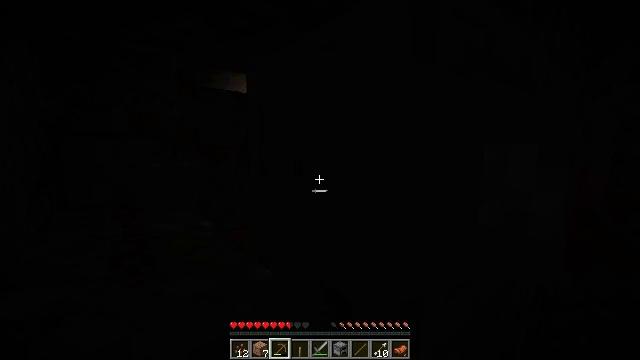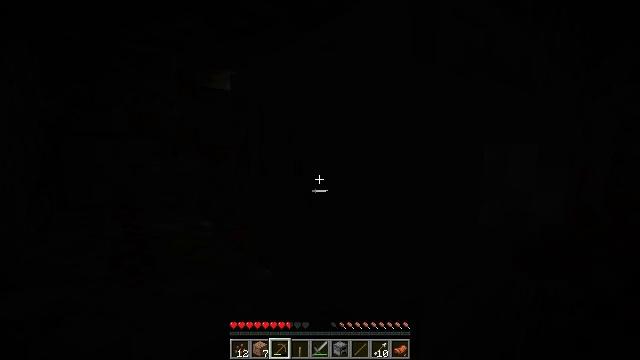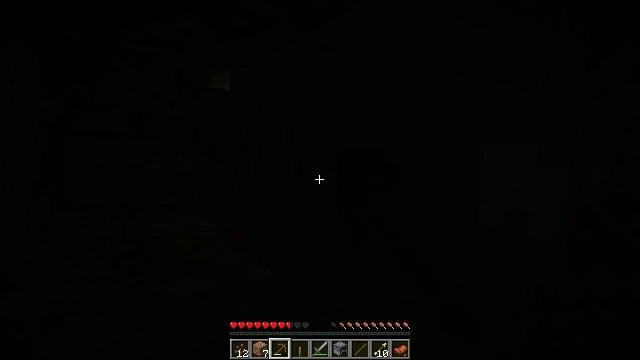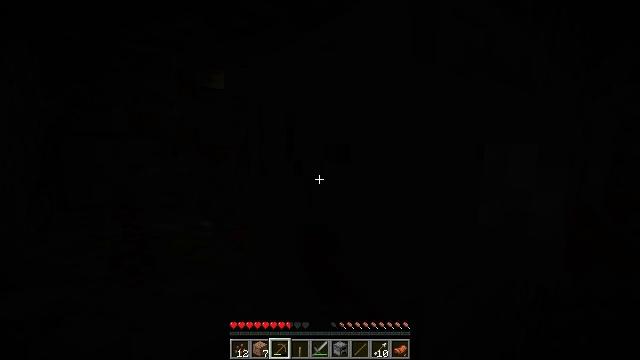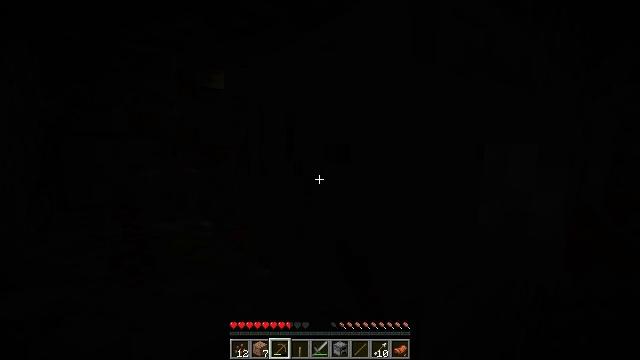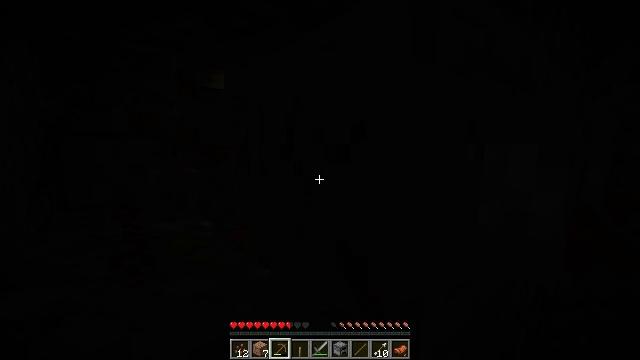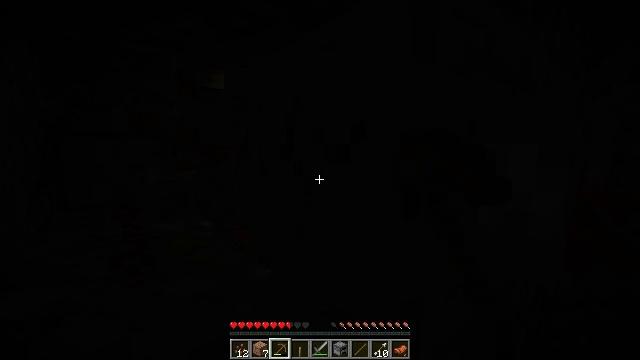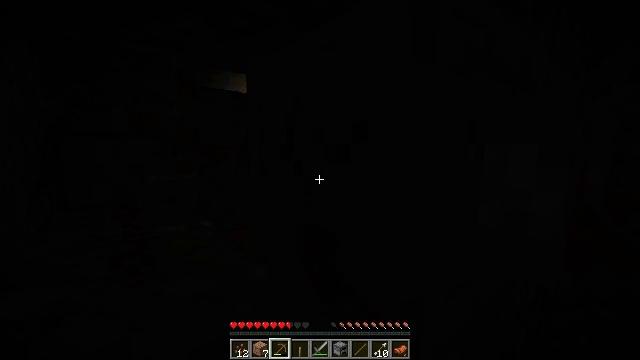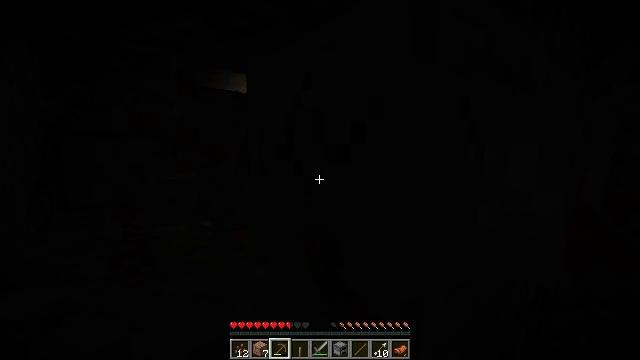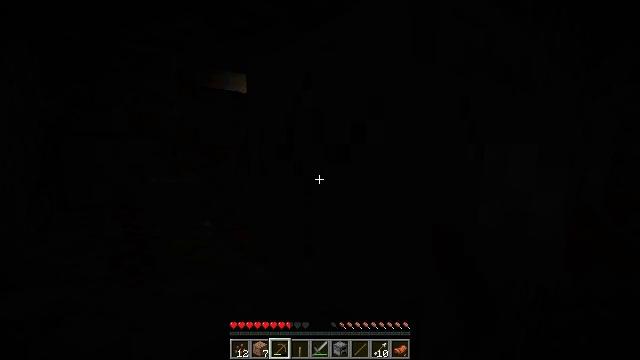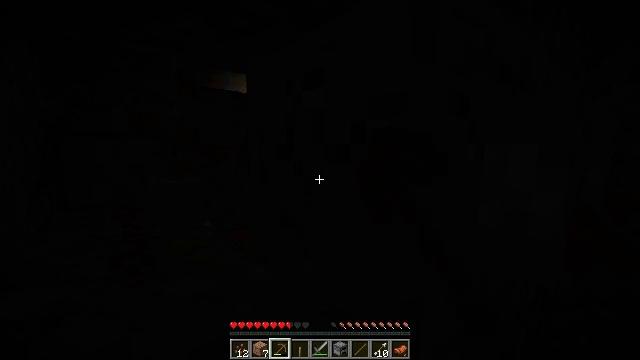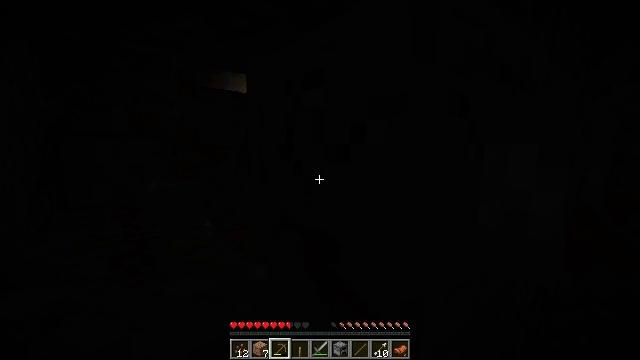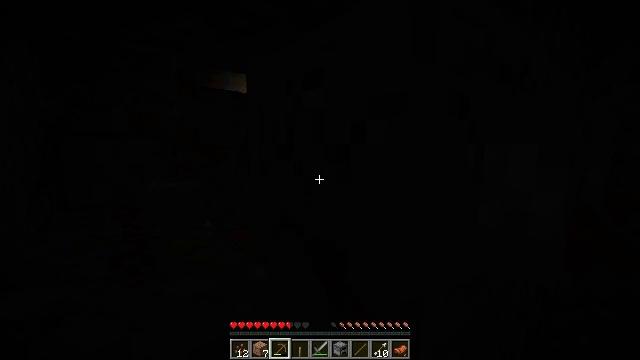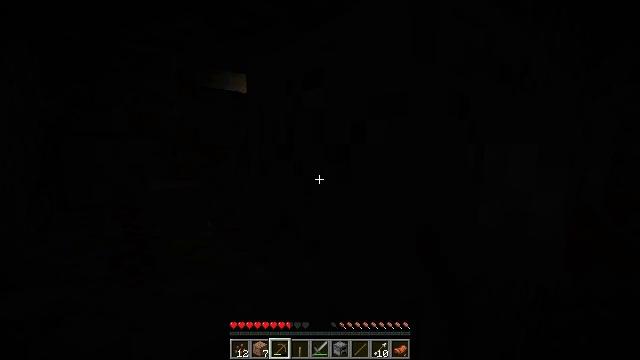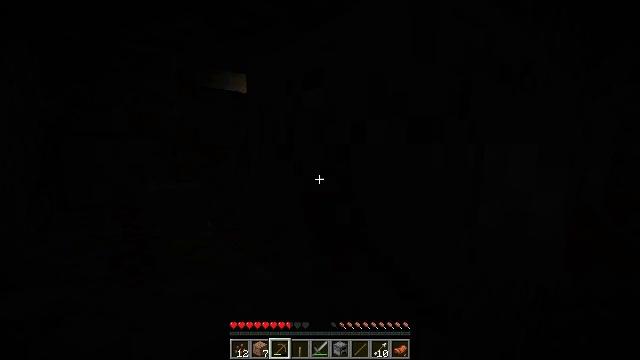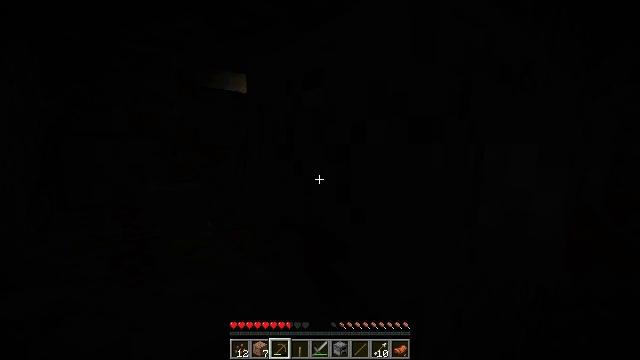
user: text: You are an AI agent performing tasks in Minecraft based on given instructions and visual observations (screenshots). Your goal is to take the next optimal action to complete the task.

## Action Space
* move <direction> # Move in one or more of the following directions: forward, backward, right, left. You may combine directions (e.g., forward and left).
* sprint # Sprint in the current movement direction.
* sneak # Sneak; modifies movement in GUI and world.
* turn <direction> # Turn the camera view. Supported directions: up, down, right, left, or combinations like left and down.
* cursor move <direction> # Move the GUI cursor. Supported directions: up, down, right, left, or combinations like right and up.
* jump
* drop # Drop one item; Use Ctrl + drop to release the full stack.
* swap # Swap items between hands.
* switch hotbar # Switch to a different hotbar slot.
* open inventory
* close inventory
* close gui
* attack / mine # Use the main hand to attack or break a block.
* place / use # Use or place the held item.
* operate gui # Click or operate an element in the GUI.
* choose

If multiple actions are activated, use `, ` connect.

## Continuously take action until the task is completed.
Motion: motion action
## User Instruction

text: Attack the chiseled stone bricks to break it.
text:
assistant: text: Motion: attack / mine
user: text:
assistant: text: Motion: attack / mine
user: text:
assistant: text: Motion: attack / mine
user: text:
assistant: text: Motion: attack / mine
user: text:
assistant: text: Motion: attack / mine
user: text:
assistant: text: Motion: attack / mine
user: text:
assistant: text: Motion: attack / mine
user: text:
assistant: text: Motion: attack / mine
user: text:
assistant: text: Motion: attack / mine
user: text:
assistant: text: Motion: attack / mine
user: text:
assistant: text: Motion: attack / mine
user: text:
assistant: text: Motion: attack / mine
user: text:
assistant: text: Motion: attack / mine
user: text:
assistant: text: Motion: attack / mine
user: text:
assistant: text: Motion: attack / mine
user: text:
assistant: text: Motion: attack / mine
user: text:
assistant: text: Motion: attack / mine
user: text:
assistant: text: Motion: attack / mine
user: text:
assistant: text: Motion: attack / mine
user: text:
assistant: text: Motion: attack / mine
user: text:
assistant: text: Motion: attack / mine
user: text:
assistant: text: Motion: attack / mine
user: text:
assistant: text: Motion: attack / mine
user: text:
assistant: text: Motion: attack / mine
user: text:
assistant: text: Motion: attack / mine